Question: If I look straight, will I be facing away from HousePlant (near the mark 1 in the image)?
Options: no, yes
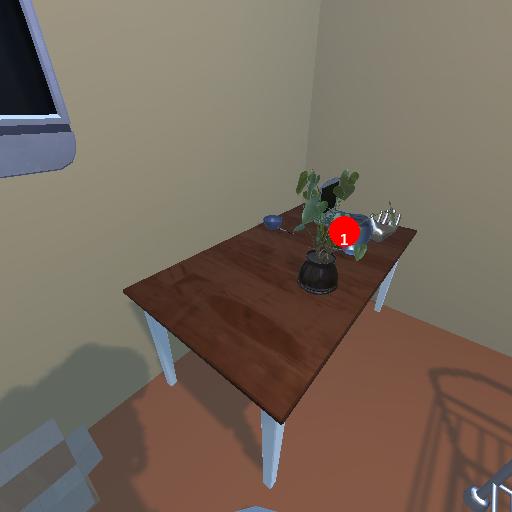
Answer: no